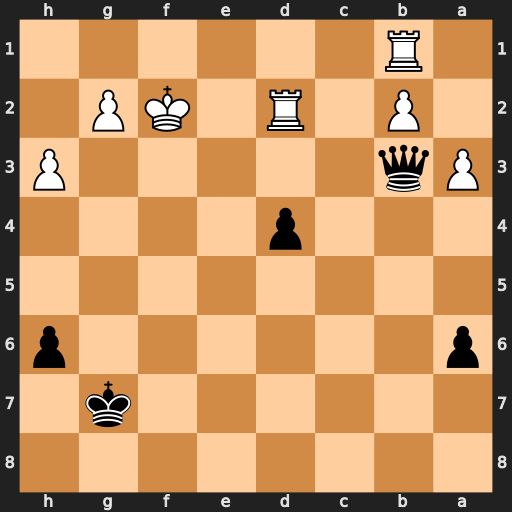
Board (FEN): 8/6k1/p6p/8/3p4/Pq5P/1P1R1KP1/1R6
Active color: b
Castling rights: -
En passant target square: -
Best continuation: Qe3+ Kf1 Qxd2